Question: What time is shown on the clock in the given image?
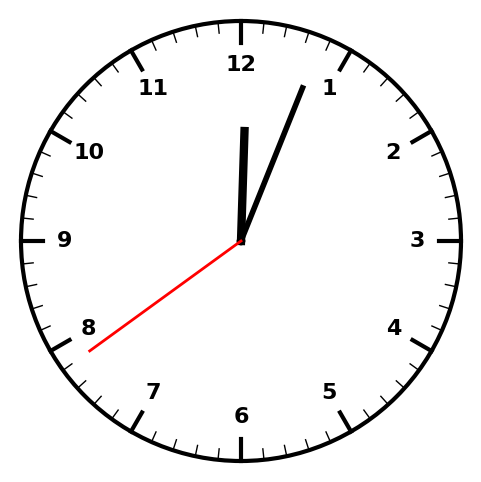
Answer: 12:03:39